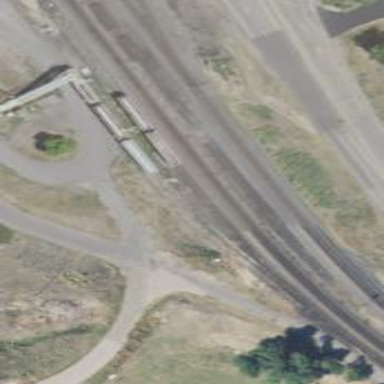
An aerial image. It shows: Railway with two tracks.